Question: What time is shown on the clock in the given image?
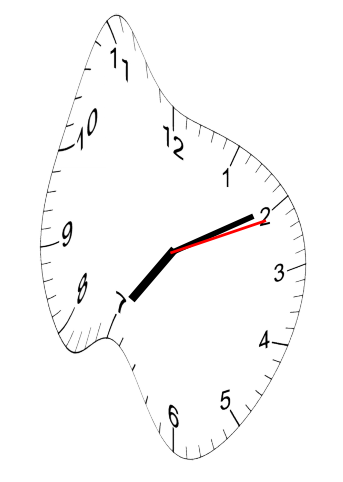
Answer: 07:10:11